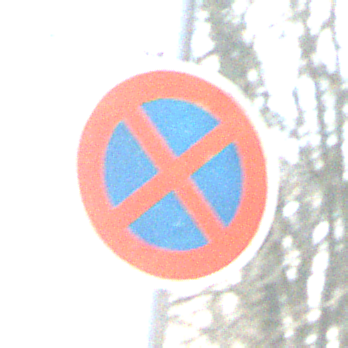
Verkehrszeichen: AbsolutesHalteverbot
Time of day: MorningAfternoon
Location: Outdoor (Suburban)
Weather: PartlyCloudy
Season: NotSpecified
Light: Natural